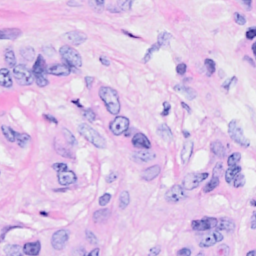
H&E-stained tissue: Breast